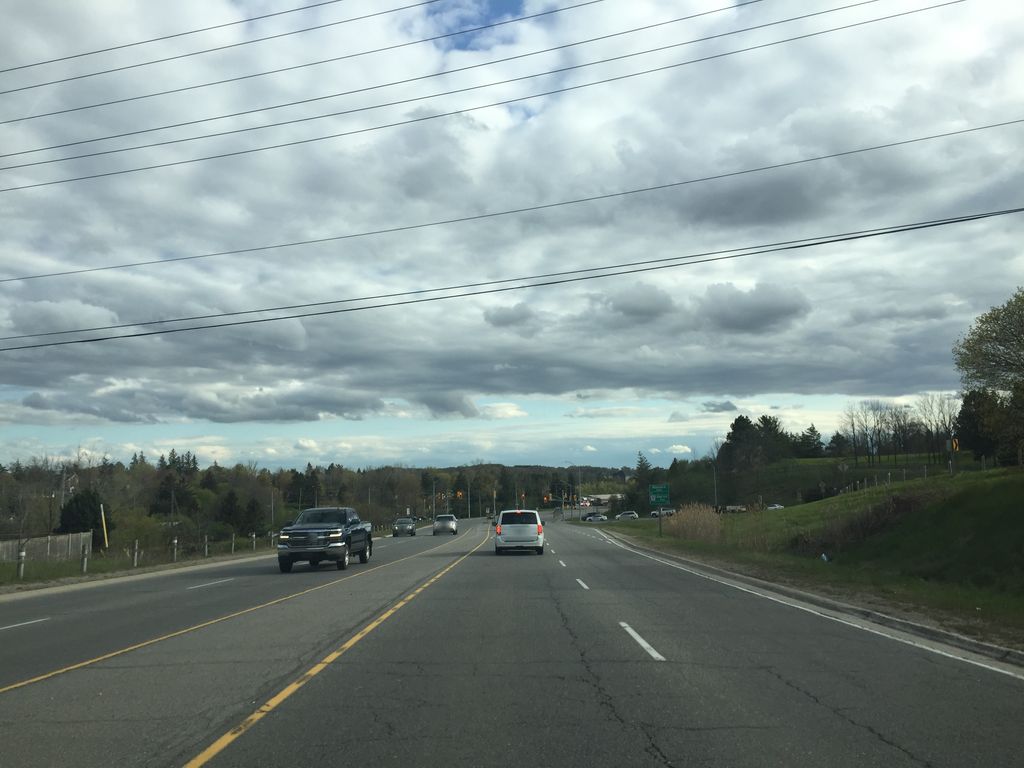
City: kitchener-waterloo